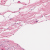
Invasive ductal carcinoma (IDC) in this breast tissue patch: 0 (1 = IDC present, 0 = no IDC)